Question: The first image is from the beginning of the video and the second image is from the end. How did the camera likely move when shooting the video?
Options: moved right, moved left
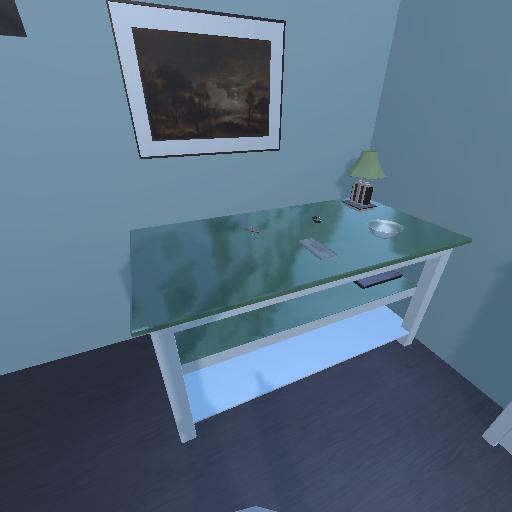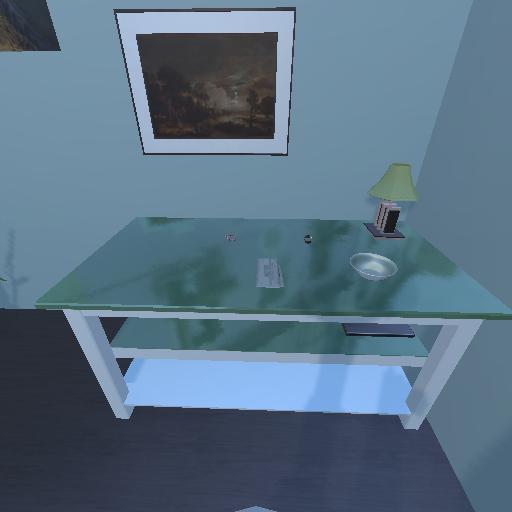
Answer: moved right